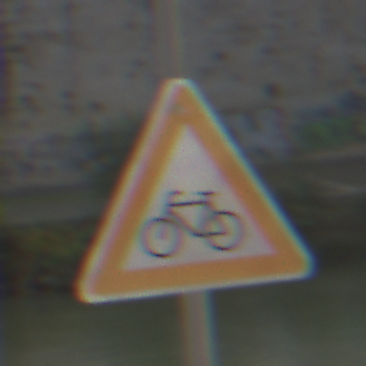
Verkehrszeichen: RadverkehrRechts
Umgebung: Outdoor, Suburban
Tageszeit: MorningAfternoon
Wetter: PartlyCloudy
Licht: Natural
Jahreszeit: NotSpecified
Kontrast: HighContrast